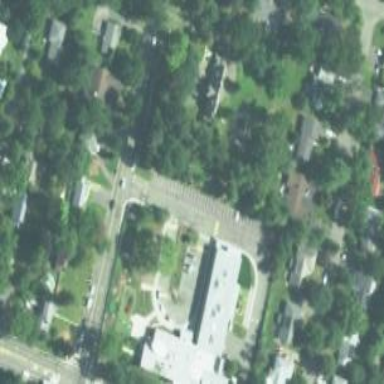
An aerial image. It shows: School.